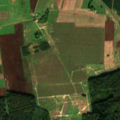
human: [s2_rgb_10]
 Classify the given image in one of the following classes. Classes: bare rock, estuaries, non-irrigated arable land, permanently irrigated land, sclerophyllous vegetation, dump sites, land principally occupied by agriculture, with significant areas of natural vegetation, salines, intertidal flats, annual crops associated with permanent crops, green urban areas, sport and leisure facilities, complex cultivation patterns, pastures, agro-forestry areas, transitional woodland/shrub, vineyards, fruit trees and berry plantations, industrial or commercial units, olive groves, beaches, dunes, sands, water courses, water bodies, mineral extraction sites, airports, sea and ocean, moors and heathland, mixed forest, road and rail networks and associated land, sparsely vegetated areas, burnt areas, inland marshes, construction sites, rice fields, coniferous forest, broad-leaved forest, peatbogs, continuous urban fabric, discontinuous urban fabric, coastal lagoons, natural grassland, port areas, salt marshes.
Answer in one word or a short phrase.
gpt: non-irrigated arable land, land principally occupied by agriculture, with significant areas of natural vegetation, broad-leaved forest, mixed forest